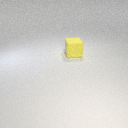
large yellow rubber cube